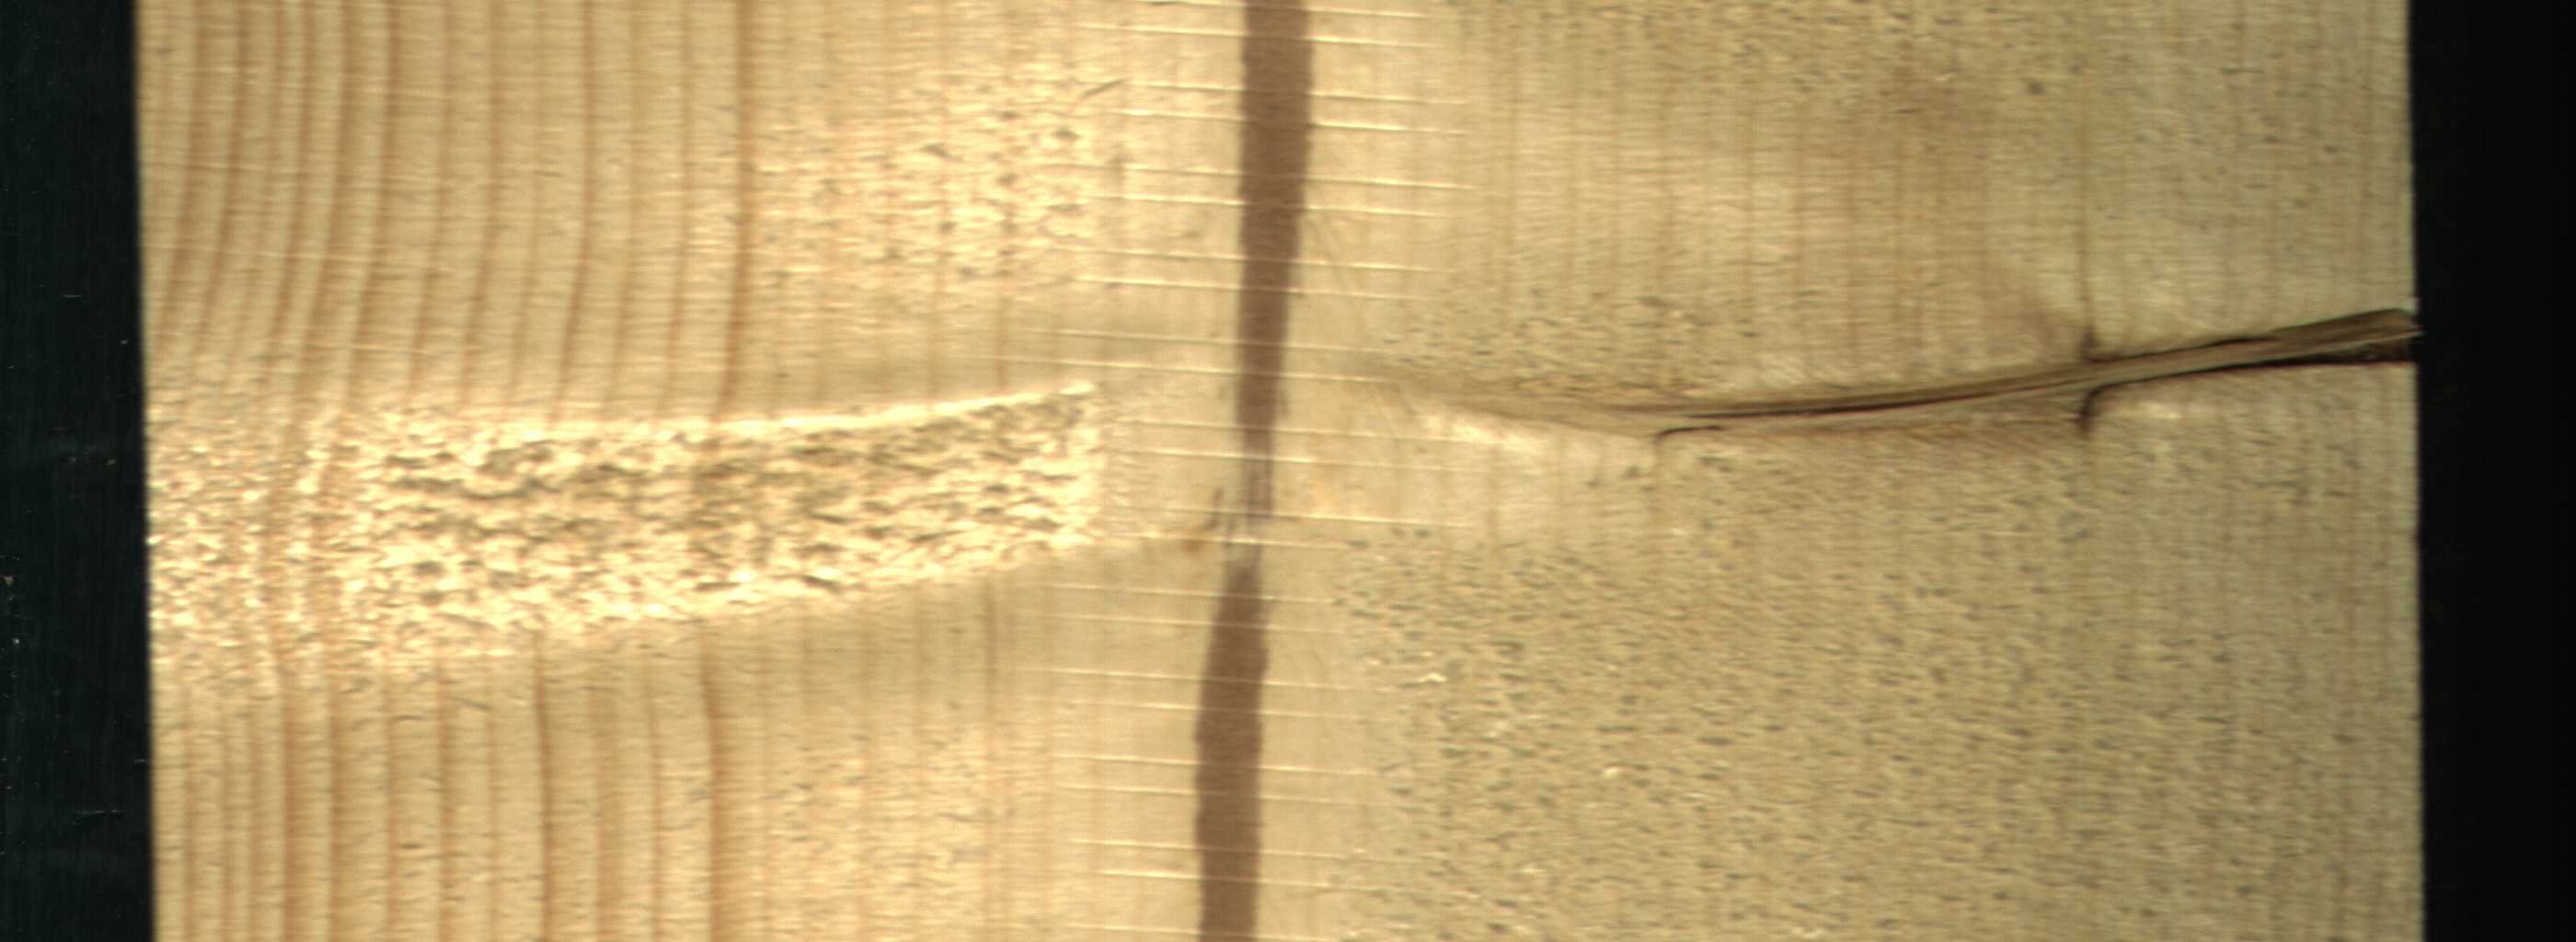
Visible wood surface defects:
Marrow
Marrow
Dead_Knot